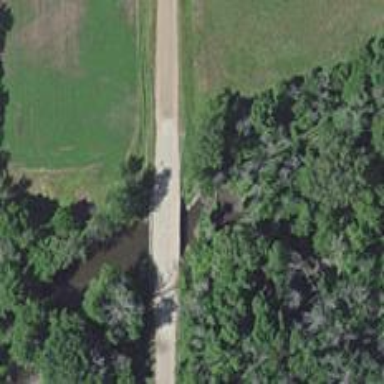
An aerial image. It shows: Unclassified road on bridge.